The trace is the raw vibration amplitude of a rotating bearing as a function of time. What is the most likely bearing condition (normal, inner_race, outer_race, ball)?
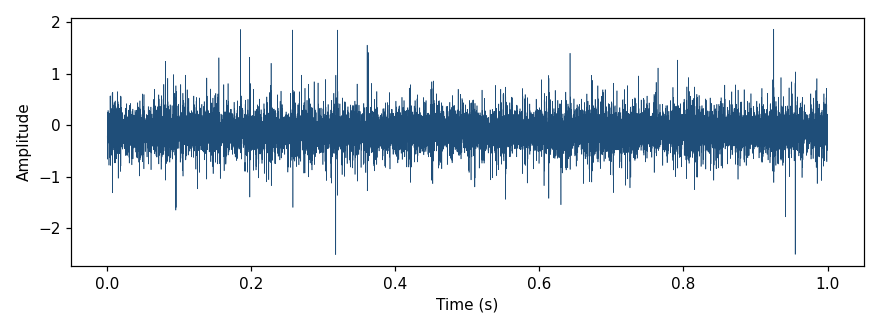
Answer: inner_race